Aerial crown-view tile of a tropical tree (Barro Colorado Island, Panama), acquired 20240611:
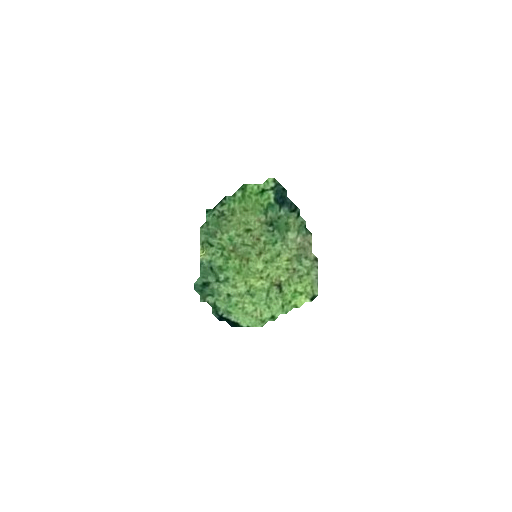
Species: Alseis blackiana
GBIF accepted scientific name: Alseis blackiana
Crown area: 21.042 m²